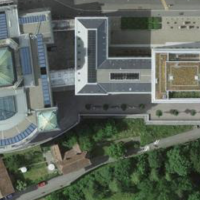
EUNIS habitat code: 54
Species observed at this site:
Cymbalaria muralis
Fagus sylvatica
Turdus merula